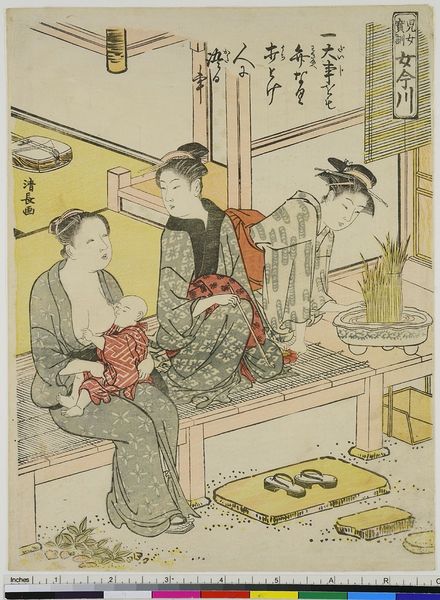
Titel: Wertvolle Ratschläge für junge Damen
Künstler: Torii Kiyonaga
Standort: Hamburg
Institution: Museum für Kunst und Gewerbe Hamburg
Schlagwörter: frauen, gelb, grün, brust, frau, schwarz, terasse, rot, wand, steine, kind, mutter, pflanzen, holzschnitt, japan, schrift, schuhe, baby, bank, japanisch, loggia, veranda, stillen, becken, druckgraphik, druckgrafik, zeit, farbholzschnitt, zuhause, edo, reproduktionen, druckerzeugnisse, mädchen, säugling, lodgia